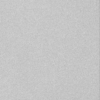
Label: dusty